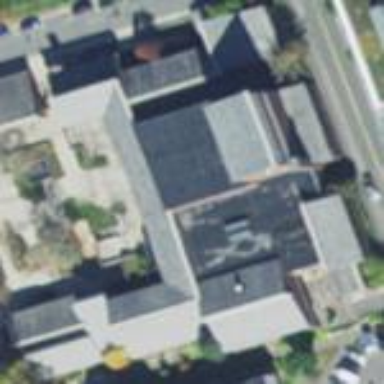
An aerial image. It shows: College building.